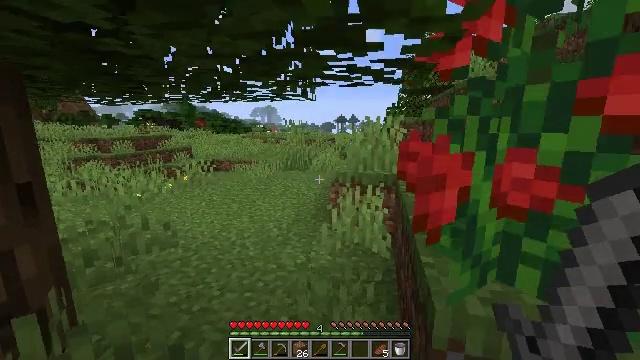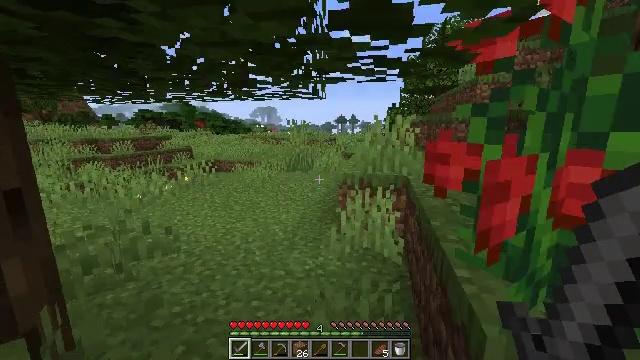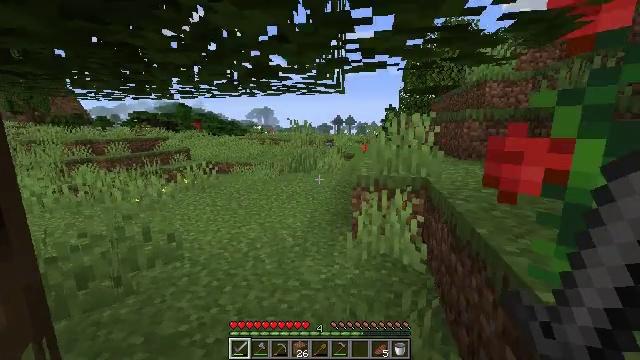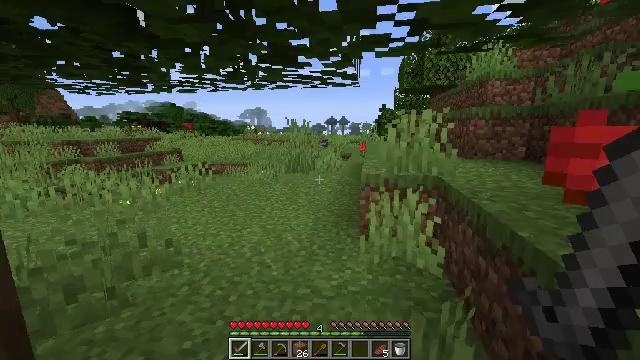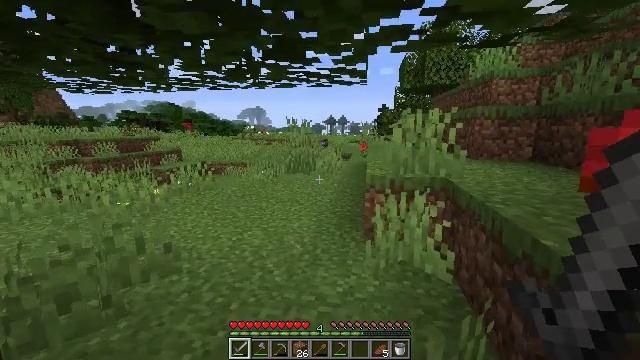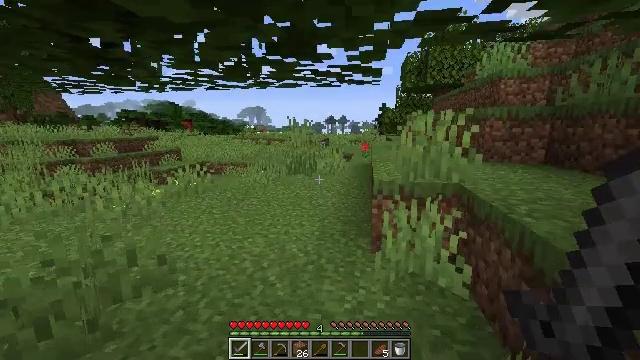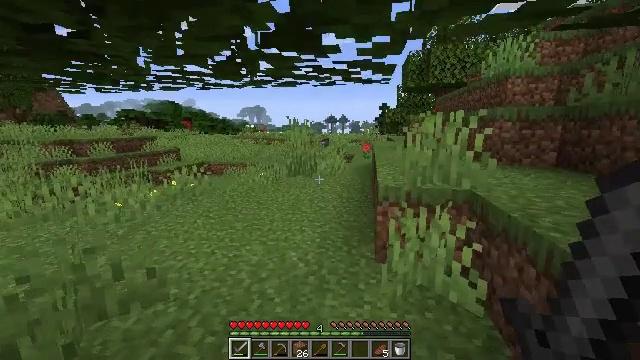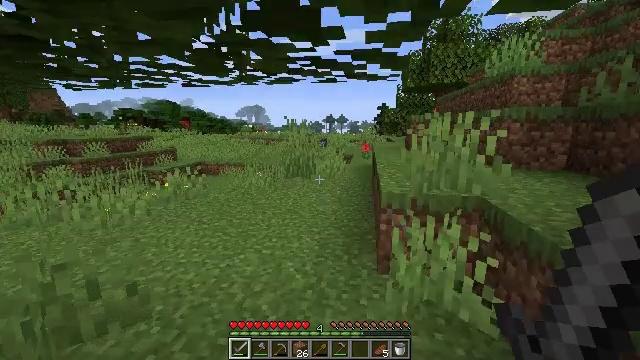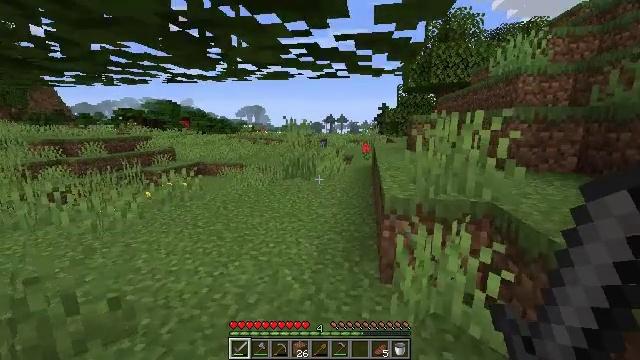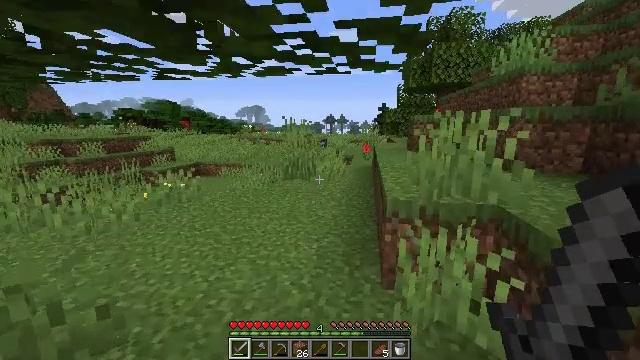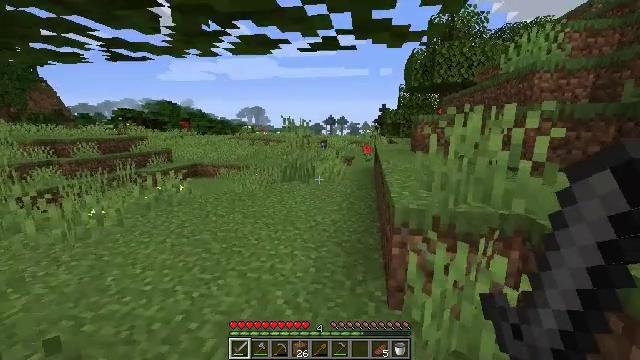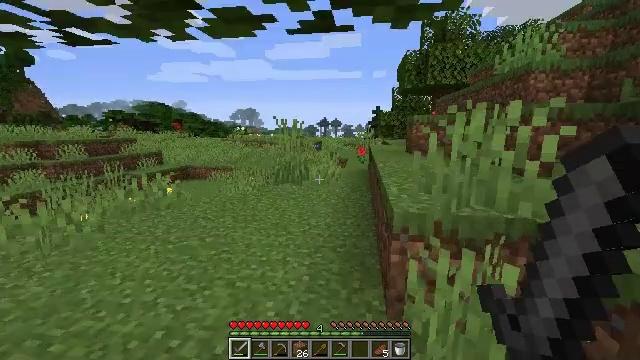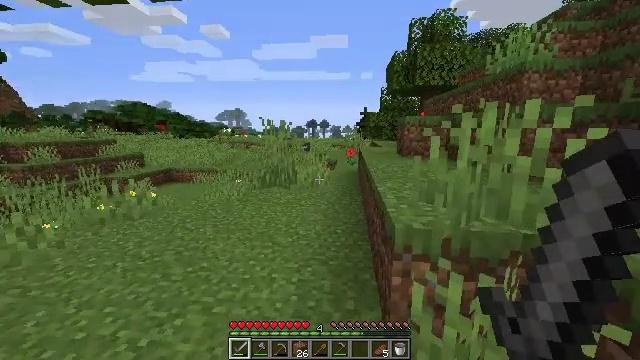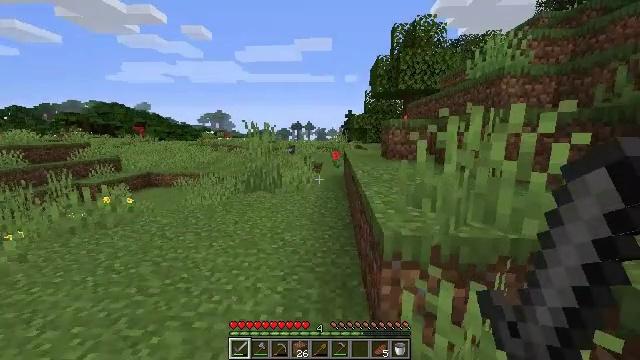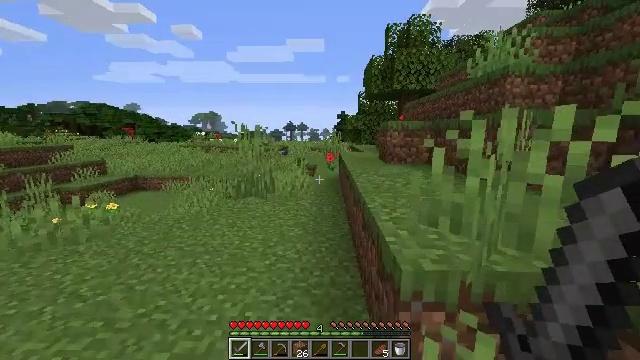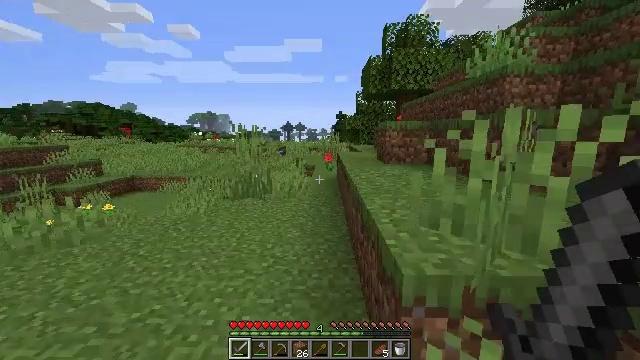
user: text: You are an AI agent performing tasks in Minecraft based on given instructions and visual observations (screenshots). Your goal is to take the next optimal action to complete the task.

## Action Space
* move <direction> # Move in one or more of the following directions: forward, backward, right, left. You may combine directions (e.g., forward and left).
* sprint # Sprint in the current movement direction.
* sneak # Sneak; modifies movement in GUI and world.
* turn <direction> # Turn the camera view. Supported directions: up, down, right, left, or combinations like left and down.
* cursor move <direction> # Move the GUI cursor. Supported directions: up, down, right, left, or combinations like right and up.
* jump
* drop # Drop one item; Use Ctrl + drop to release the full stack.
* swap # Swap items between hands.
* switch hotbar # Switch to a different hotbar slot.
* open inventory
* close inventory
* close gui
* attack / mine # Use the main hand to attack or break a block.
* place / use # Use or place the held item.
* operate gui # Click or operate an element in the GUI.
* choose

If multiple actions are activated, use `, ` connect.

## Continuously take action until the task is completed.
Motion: motion action
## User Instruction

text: Attack the spruce door to gather it.
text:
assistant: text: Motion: move forward and move left
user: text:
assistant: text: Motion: move forward and move left
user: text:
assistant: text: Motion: move forward and move left, turn right
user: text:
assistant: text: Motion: move forward
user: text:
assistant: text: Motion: move forward
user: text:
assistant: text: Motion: move forward
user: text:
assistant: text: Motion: move forward
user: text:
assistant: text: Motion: move forward
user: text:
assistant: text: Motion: move forward
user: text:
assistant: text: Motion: move forward
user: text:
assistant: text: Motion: move forward, turn right
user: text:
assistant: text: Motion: move forward, turn right
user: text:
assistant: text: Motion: move forward, turn right
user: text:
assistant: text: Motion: move forward, turn right
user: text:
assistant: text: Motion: move forward
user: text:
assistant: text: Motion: move forward and move left, turn right
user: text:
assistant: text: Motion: move forward and move left
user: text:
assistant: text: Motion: move forward and move left
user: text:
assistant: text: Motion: move forward and move left
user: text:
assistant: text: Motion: move forward and move left, turn right
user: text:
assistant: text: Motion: move forward and move left
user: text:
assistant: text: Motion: move forward
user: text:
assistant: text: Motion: move forward
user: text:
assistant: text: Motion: move forward
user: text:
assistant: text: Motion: move forward
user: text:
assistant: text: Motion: move forward, turn right
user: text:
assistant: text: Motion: move forward, turn right
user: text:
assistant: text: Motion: move forward, turn right
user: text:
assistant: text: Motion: move forward, turn right
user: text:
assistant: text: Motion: move forward